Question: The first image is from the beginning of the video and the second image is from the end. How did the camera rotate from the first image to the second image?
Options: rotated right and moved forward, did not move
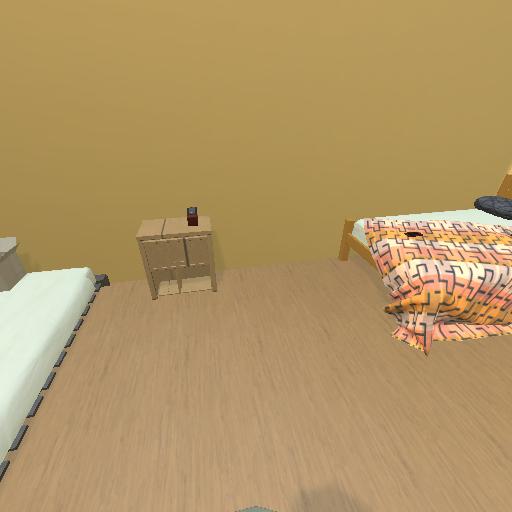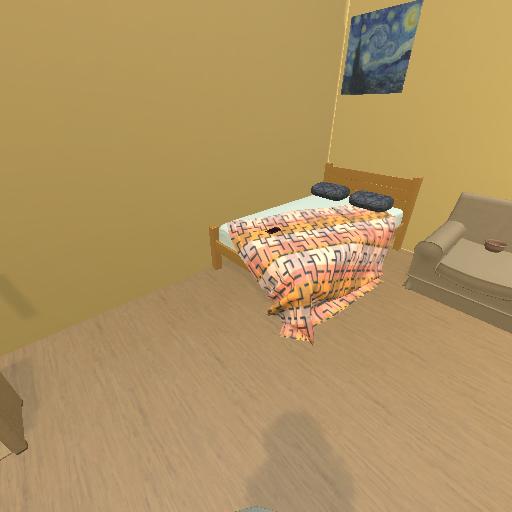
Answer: rotated right and moved forward